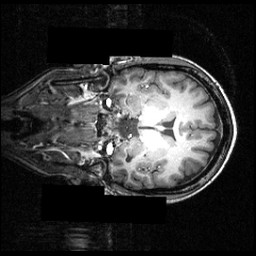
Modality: T1w
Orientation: coronal
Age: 29
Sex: female
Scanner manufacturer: siemens
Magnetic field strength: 3.951 T
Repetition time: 1.5 s
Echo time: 0.00335 s